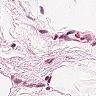
Metastatic tissue present: no